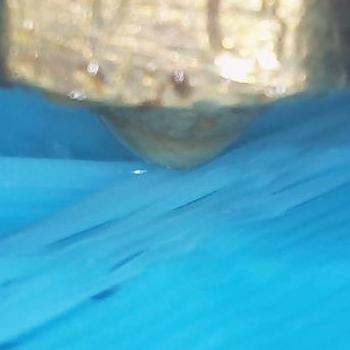
Flow rate: 70%